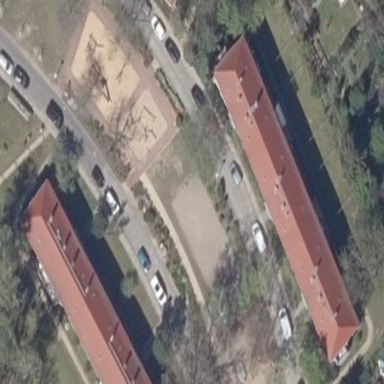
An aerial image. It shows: Playground with trampolines and table tennis tables.